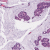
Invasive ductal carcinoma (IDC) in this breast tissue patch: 1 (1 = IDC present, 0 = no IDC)